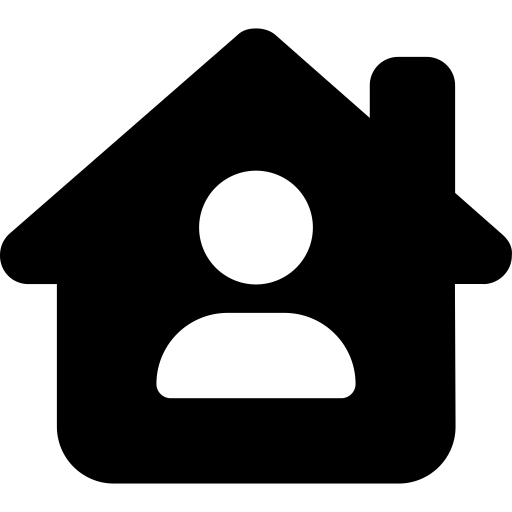
Tags: icon, FontAwesome, fa-icon, solid, house, chimney, user